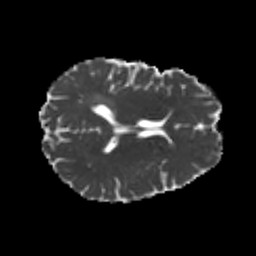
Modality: MD
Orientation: axial
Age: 23
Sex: male
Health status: healthy
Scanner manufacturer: philips
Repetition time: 7.388 s
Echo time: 0.08599 s